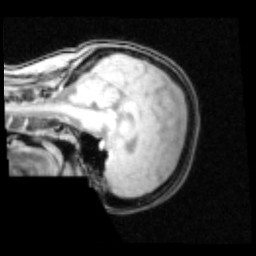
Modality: PDw
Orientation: sagittal
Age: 25
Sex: female
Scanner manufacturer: siemens
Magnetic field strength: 3 T
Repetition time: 0.25 s
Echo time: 0.00103 s